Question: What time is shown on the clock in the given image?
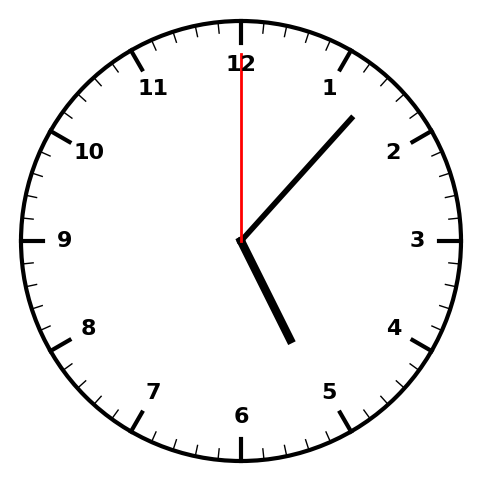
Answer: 05:07:00